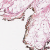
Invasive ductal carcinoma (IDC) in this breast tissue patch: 0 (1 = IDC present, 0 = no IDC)